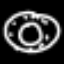
Label: donut